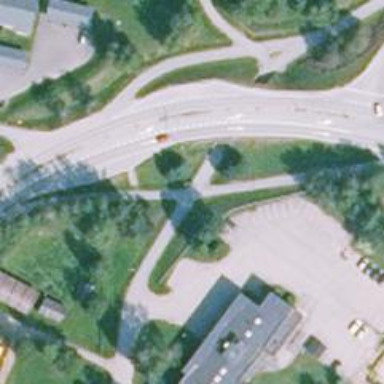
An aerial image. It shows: Asphalt cycleway track.